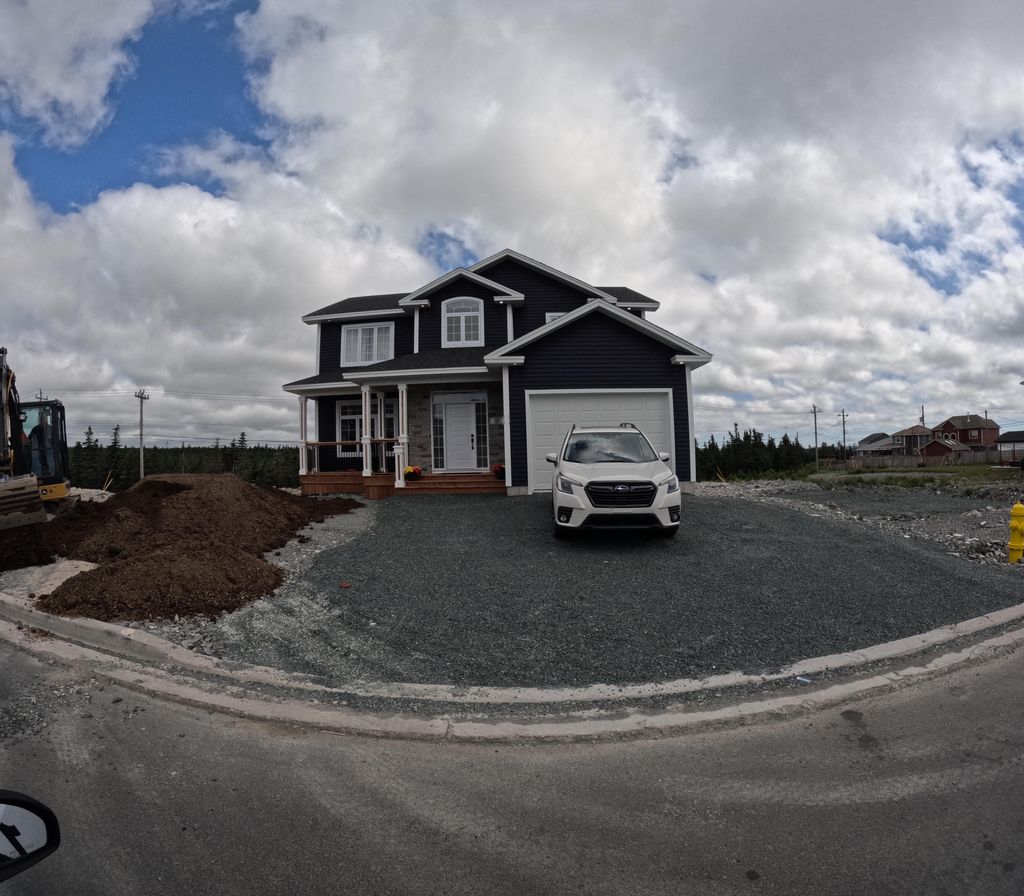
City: st_johns